Field crop: tomato
Growth stage: 1
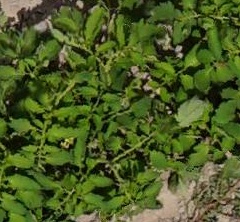
Species: tomato